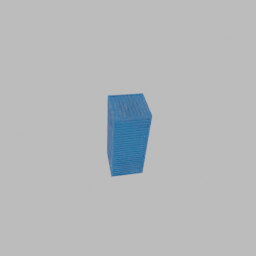
Label: tools